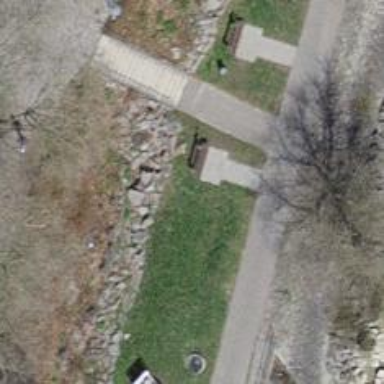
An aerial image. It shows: Brown bench in the vicinity.